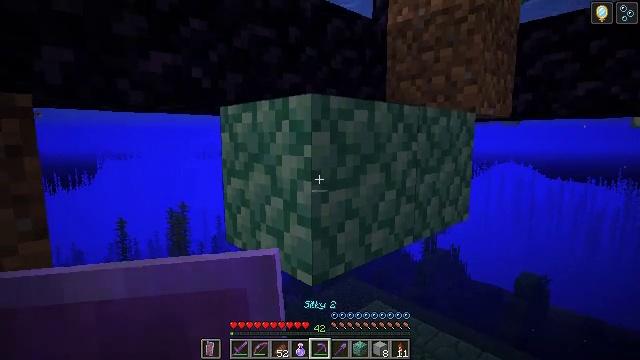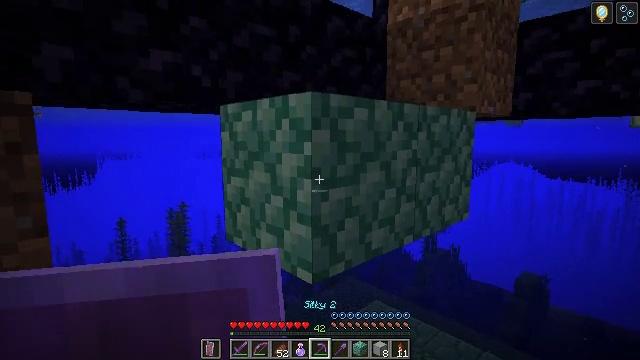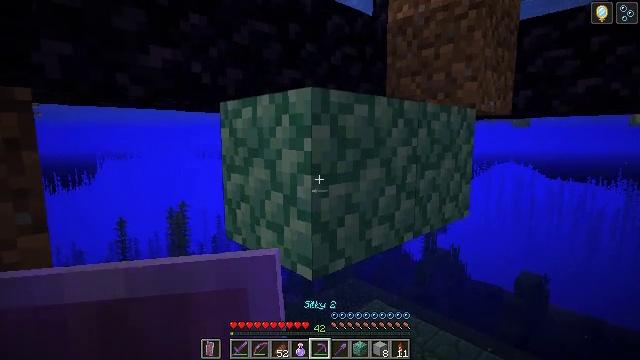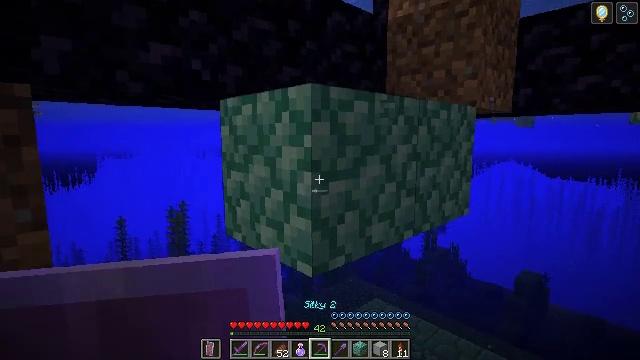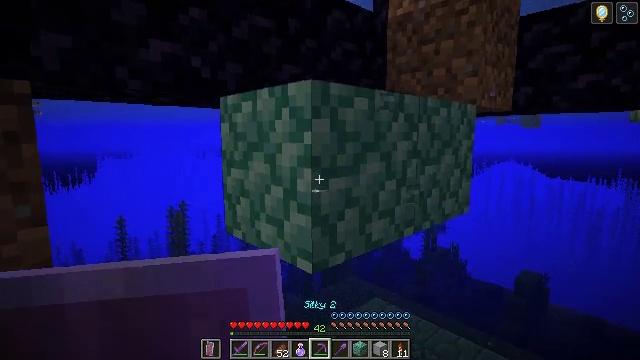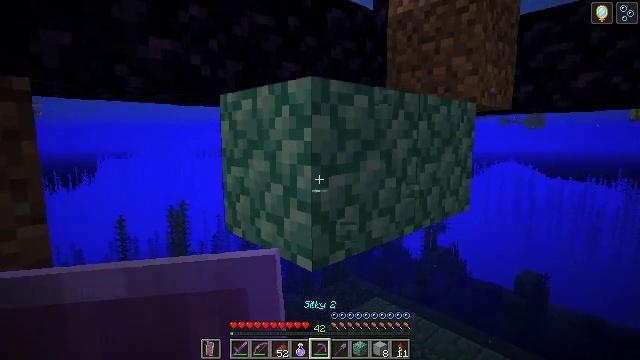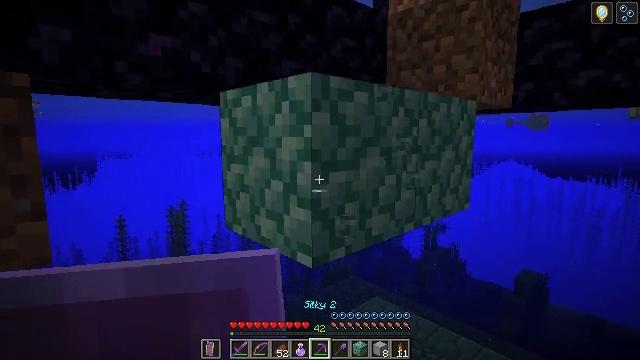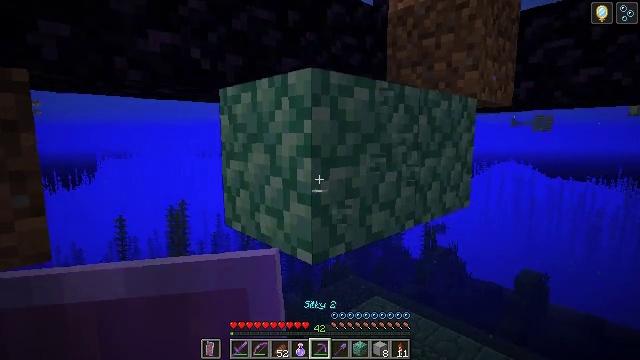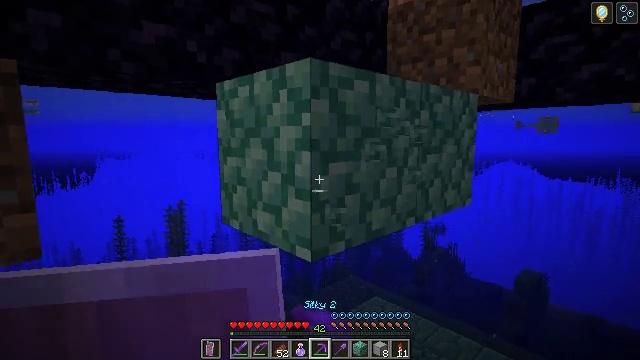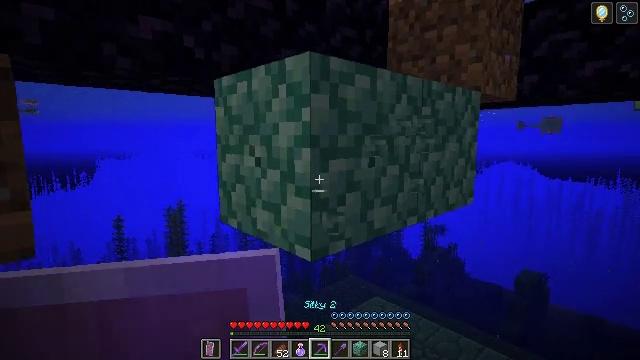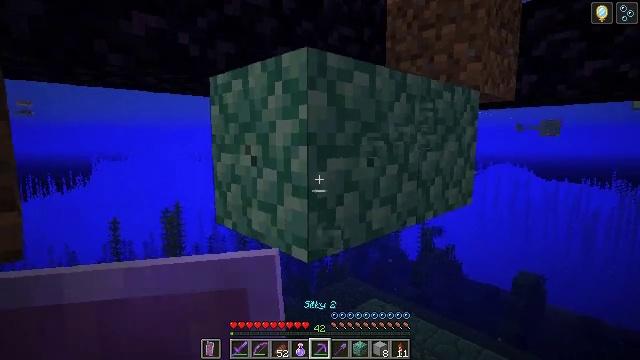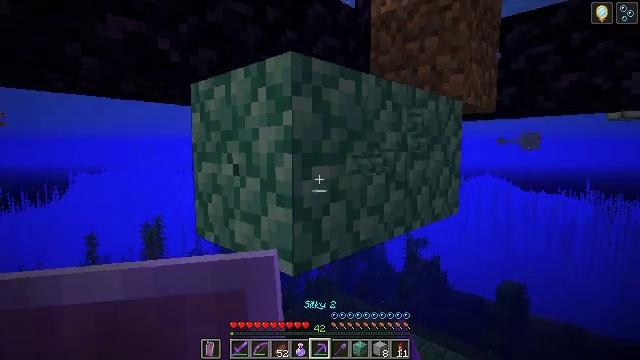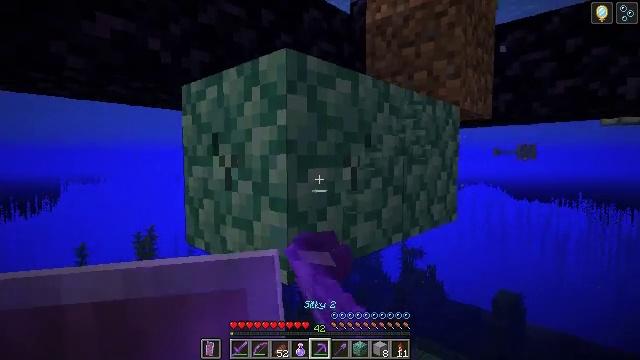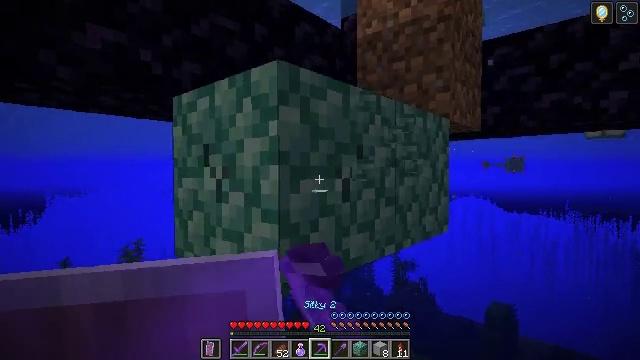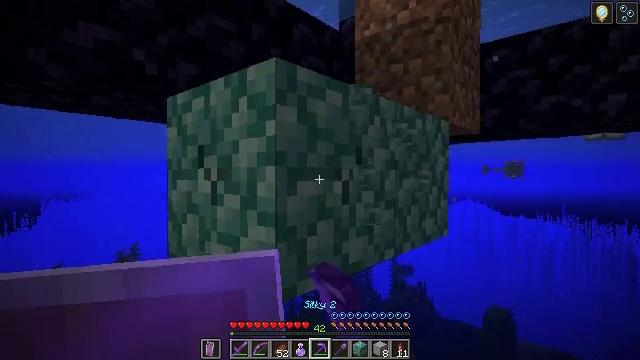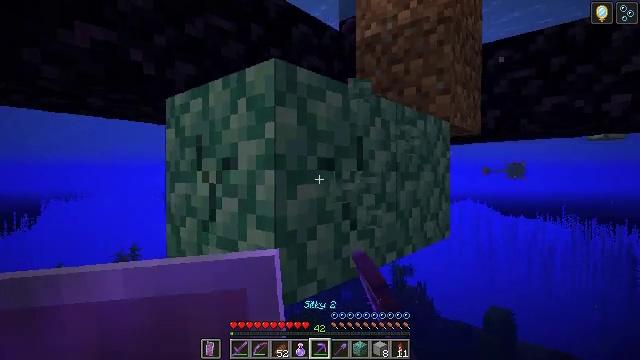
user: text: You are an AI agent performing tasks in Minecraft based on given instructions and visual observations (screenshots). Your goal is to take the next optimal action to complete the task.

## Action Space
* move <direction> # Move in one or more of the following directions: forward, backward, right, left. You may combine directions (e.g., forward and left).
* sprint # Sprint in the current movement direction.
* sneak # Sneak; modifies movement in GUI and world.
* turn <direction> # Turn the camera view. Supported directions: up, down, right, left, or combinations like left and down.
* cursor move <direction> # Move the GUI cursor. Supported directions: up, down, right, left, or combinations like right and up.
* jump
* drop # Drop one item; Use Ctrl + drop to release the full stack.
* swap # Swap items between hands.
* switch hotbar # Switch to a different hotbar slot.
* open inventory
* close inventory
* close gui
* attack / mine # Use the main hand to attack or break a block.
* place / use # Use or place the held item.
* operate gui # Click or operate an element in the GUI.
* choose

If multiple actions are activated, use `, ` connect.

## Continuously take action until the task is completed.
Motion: motion action
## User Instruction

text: Chisel away prismarine blocks.
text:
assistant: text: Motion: no_op
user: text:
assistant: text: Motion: no_op
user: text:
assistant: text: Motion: attack / mine
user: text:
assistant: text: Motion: attack / mine
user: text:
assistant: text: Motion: attack / mine
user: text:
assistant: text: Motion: attack / mine
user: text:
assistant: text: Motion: move forward, attack / mine
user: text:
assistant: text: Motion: move forward, attack / mine
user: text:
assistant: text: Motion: move forward, attack / mine
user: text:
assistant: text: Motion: move forward, attack / mine
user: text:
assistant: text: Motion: turn right and up, attack / mine
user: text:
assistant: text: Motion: turn up, attack / mine
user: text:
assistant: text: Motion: turn right and up, attack / mine
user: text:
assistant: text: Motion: move forward, attack / mine, jump
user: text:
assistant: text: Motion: move forward, attack / mine, jump
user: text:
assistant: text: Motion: move forward, attack / mine, jump
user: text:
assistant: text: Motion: move forward, attack / mine, jump
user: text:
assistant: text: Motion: move forward, attack / mine
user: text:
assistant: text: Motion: attack / mine
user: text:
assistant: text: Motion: attack / mine
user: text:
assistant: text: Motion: attack / mine
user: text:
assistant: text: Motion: attack / mine
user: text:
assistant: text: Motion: turn down, attack / mine
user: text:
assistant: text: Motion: turn down, attack / mine
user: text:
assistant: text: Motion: turn down, attack / mine
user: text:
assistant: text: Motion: turn down, attack / mine
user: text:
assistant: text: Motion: turn down, attack / mine
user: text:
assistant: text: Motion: attack / mine
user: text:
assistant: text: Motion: attack / mine
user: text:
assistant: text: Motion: attack / mine